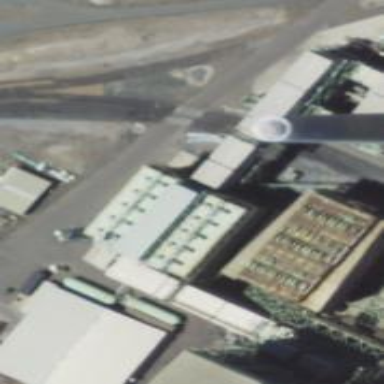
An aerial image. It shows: Industrial building.